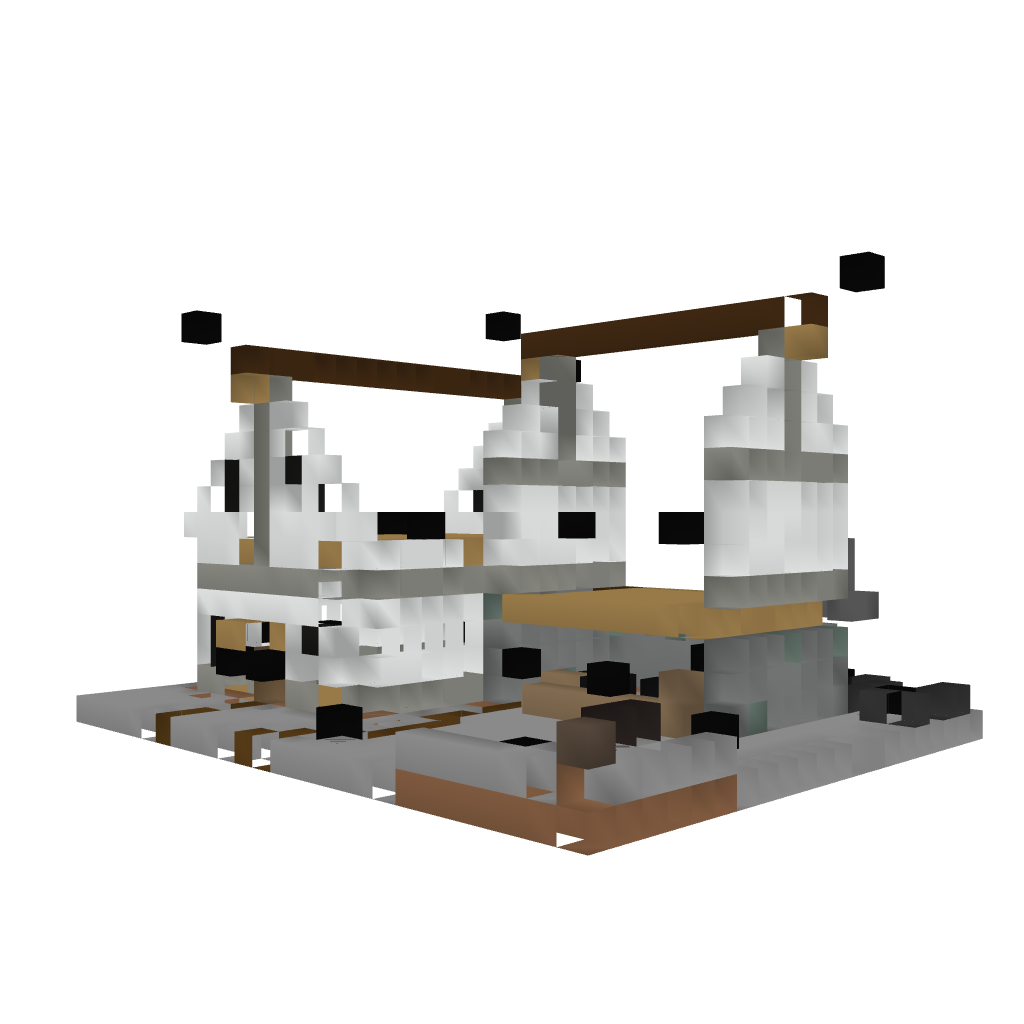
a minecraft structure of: Tudor Style House with Hayloft and Stables